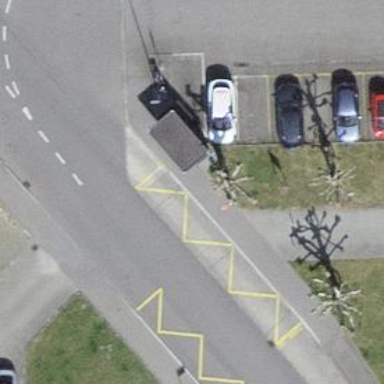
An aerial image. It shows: Bus stop with designated stop position for public transport.